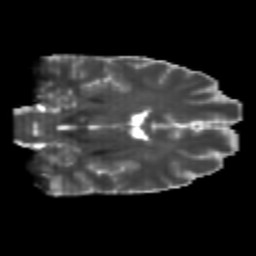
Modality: T2w
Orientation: coronal
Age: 24
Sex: male
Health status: healthy
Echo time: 0.074 s